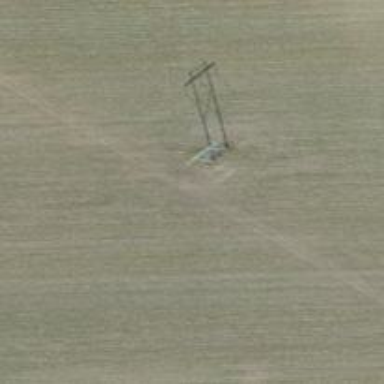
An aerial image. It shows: H-frame designed tower for power lines.